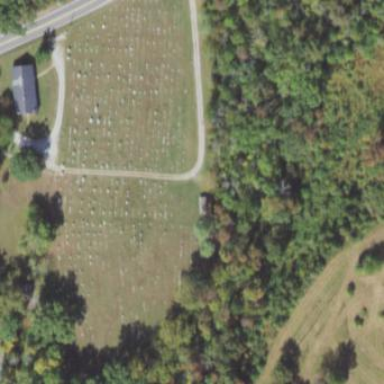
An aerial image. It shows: Cemetery.